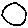
Label: circle